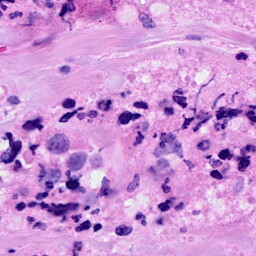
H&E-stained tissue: Breast